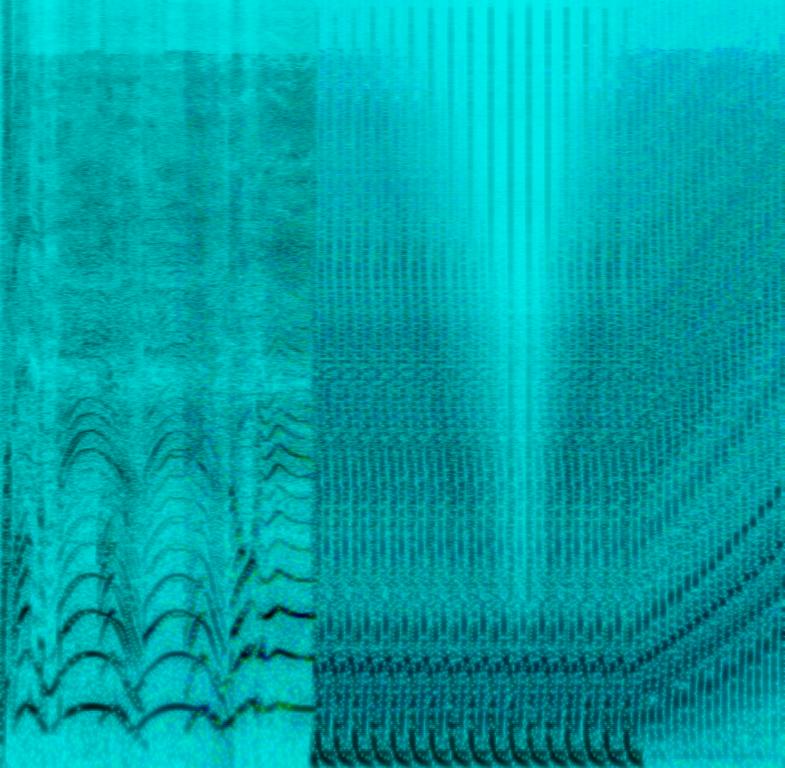
The low quality recording features a hip hop song that consists of punchy snare and kick hits, shimmering hi hats and buzzy synth lead, played by a DJ that manually made beat breaks, which resulted in stuttering filter modulated synth riser. It sounds energetic and exciting thanks to that riser.